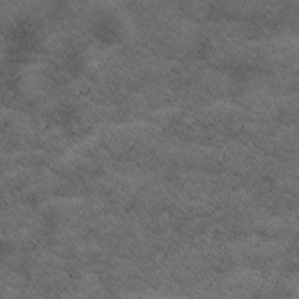
Label: non_frost